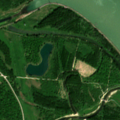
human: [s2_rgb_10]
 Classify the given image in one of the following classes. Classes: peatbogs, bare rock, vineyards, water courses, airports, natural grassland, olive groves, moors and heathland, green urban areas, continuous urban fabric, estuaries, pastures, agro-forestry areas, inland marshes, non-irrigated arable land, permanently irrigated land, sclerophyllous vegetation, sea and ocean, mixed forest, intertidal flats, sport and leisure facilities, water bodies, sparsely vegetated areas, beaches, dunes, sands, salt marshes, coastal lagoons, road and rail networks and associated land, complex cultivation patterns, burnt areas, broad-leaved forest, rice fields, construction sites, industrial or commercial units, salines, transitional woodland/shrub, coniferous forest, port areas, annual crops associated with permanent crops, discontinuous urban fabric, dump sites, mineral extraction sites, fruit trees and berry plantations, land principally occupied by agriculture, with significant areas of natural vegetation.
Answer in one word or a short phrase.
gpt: land principally occupied by agriculture, with significant areas of natural vegetation, broad-leaved forest, water courses